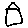
Label: house